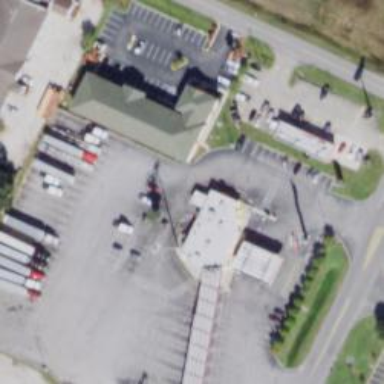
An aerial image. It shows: Convenience shop.